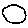
Label: circle